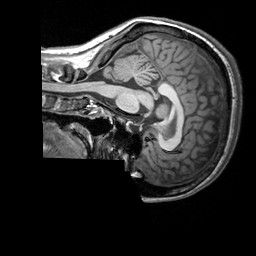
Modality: T1w
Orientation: sagittal
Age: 24
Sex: female
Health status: healthy
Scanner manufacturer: siemens
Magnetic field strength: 3 T
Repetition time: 2.3 s
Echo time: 0.00303 s